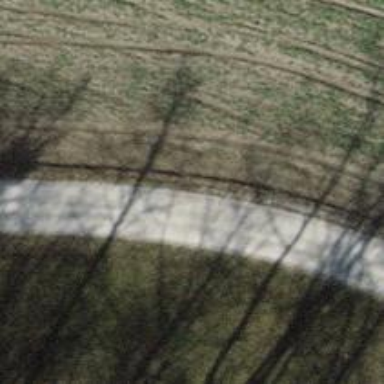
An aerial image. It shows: Compacted grade2 track designated for agricultural motorcars.